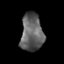
Tissue: prostate
Cell type: T cells
Senescence score: 0.2563
Nuclear area (px): 826
Mean DAPI intensity: 97.016